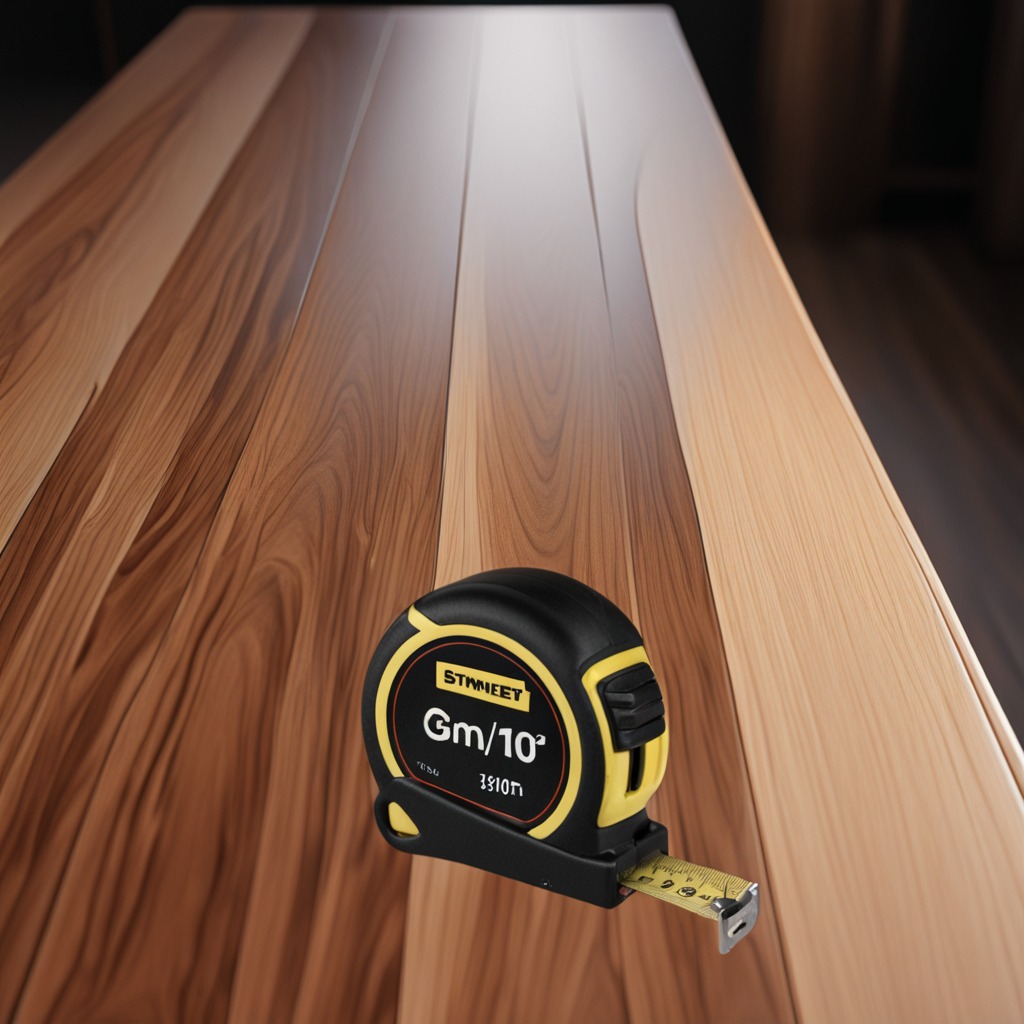
A measuring tape is lying on a wooden table in a carpentry studio.